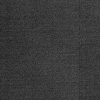
Atmospheric dust classification: dusty